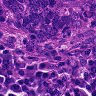
Metastatic tissue present: yes